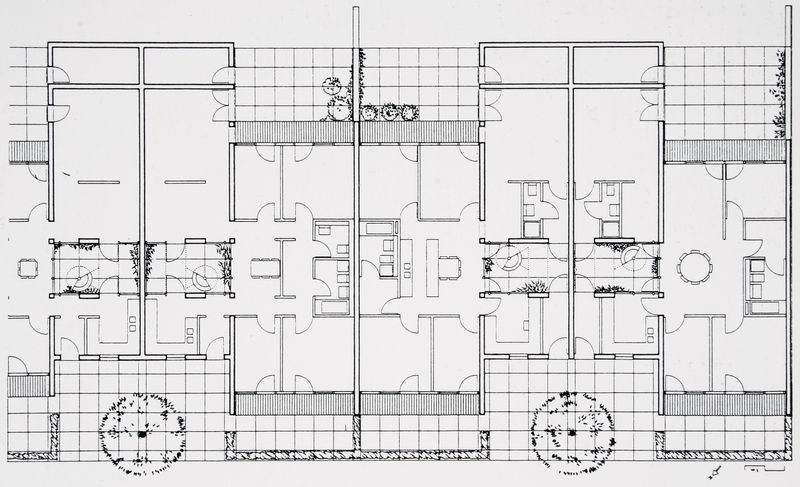
Titel: Grüne Häuser, Grundriß Erdgeschoß
Künstler: Thomas Herzog
Standort: Berlin
Institution: Bundesgartenschau 1985
Schlagwörter: weiß, fenster, grau, schwarz, tür, haus, gitter, rund, türen, treppe, eckig, schraffur, stempel, entwurf, etagen, plan, bauplan, gitternetz